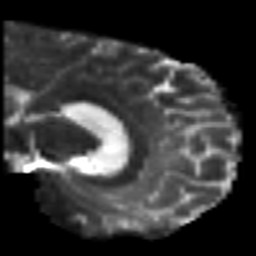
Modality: T2w
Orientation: sagittal
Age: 43
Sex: male
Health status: healthy
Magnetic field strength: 3 T
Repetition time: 7 s
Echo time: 0.0926 s